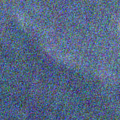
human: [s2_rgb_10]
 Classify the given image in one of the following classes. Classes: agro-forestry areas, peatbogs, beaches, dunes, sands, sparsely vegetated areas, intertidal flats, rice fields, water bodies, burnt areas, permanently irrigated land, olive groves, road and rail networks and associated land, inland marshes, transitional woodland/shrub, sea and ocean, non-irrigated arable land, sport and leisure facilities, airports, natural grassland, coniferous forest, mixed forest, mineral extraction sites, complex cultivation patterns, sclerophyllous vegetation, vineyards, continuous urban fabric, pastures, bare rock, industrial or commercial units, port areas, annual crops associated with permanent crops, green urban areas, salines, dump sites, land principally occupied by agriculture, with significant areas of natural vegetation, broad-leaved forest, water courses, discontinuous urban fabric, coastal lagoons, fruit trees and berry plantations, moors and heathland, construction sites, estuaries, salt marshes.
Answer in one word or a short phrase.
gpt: sea and ocean